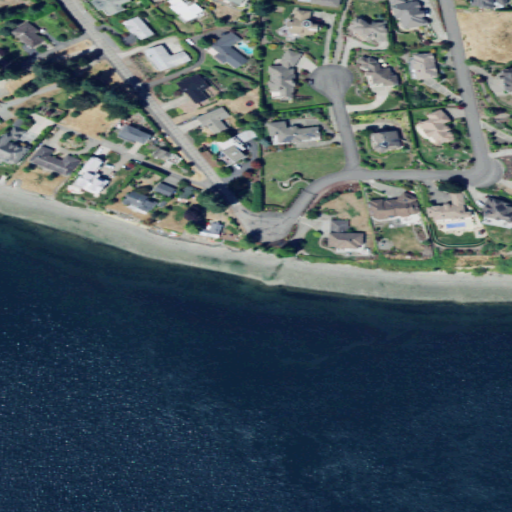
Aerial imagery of cape in Washington named Point Fosdick containing open water, medium intensity development, low intensity development, barren land, high intensity development, and herbaceous wetlands